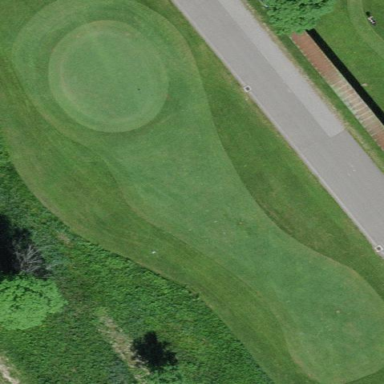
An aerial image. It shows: Grassy area designated as golf fairway.